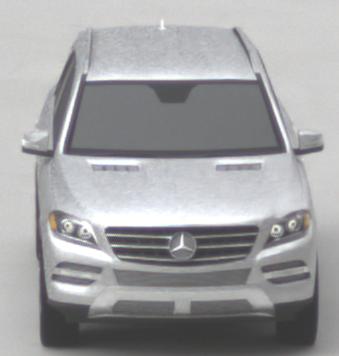
Make: Mercedes-Benz
Model: ML 350
Detailed model: M-Class (166)
Model produced from: 2011/11
Model produced until: 2014/10
Doors: 5
Color: white
Road condition: dry road
Daytime: midday
Contrast: low contrast